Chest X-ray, PA view. Patient: 9 years old, sex M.
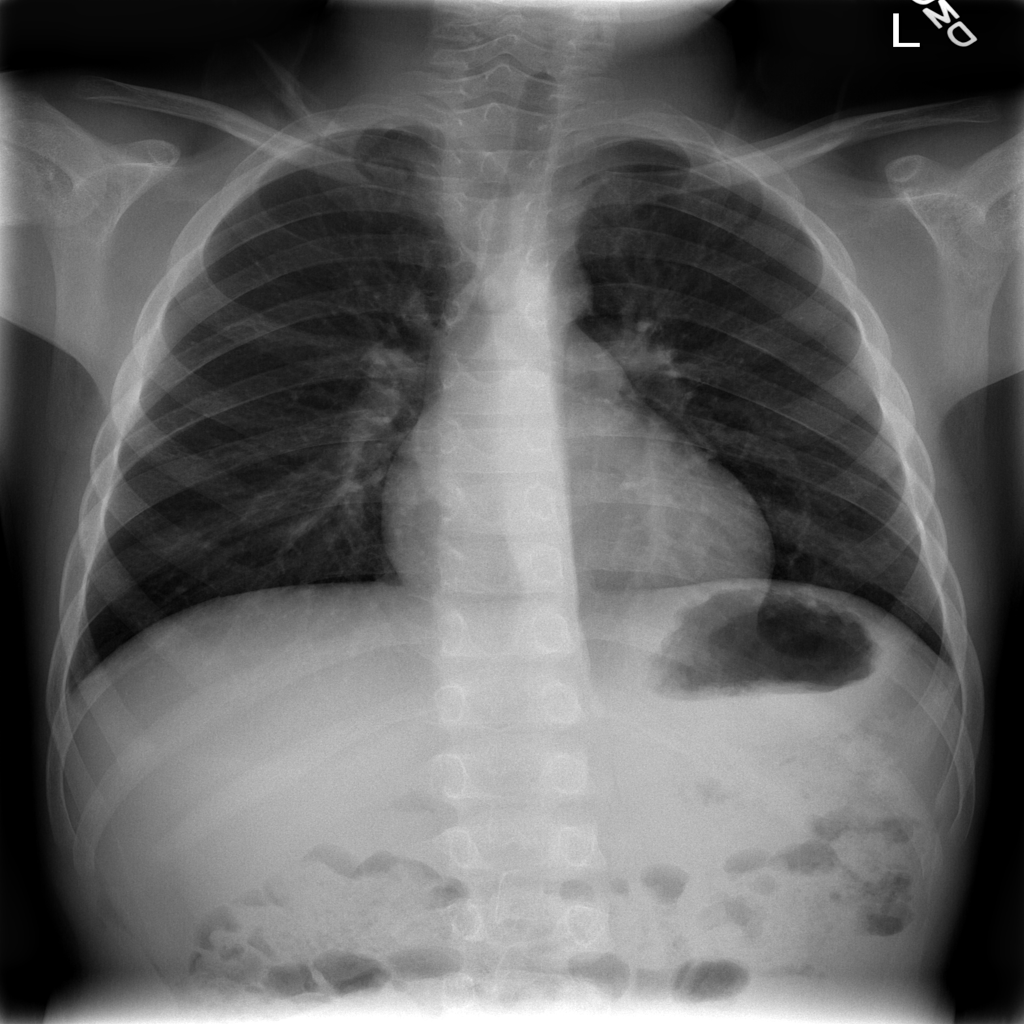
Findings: No Finding